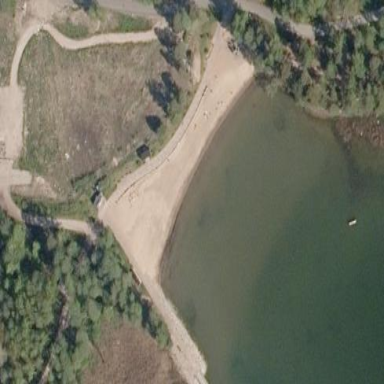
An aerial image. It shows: Sandy beach with natural surface.